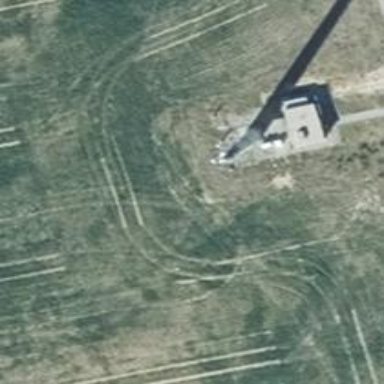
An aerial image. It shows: Communication tower.